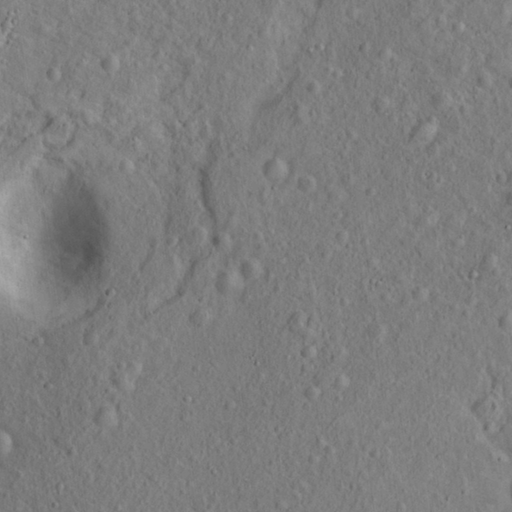
Classes present: Background, Cone